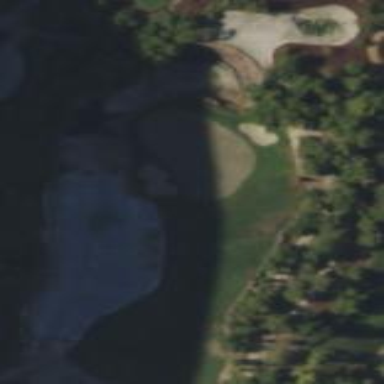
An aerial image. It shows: Lagoon serving as water hazard on golf course.